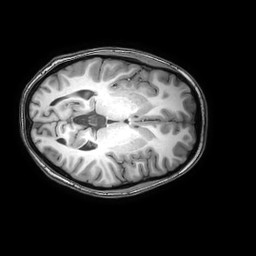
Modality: T1w
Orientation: axial
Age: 18
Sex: female
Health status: healthy
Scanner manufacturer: philips
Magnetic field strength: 3 T
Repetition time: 0.0079 s
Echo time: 0.0035 s